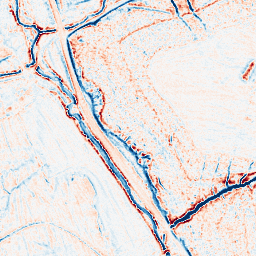
Category: edge_preserving
Decomposition family: anisotropic_diffusion
Decomposition parameters: iterations: 10
kappa: 100
gamma: 0.15
Upsampling method: cubic_mitchell
Upsampling parameters: scale: 8
Upsampling scale: 8